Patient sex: F
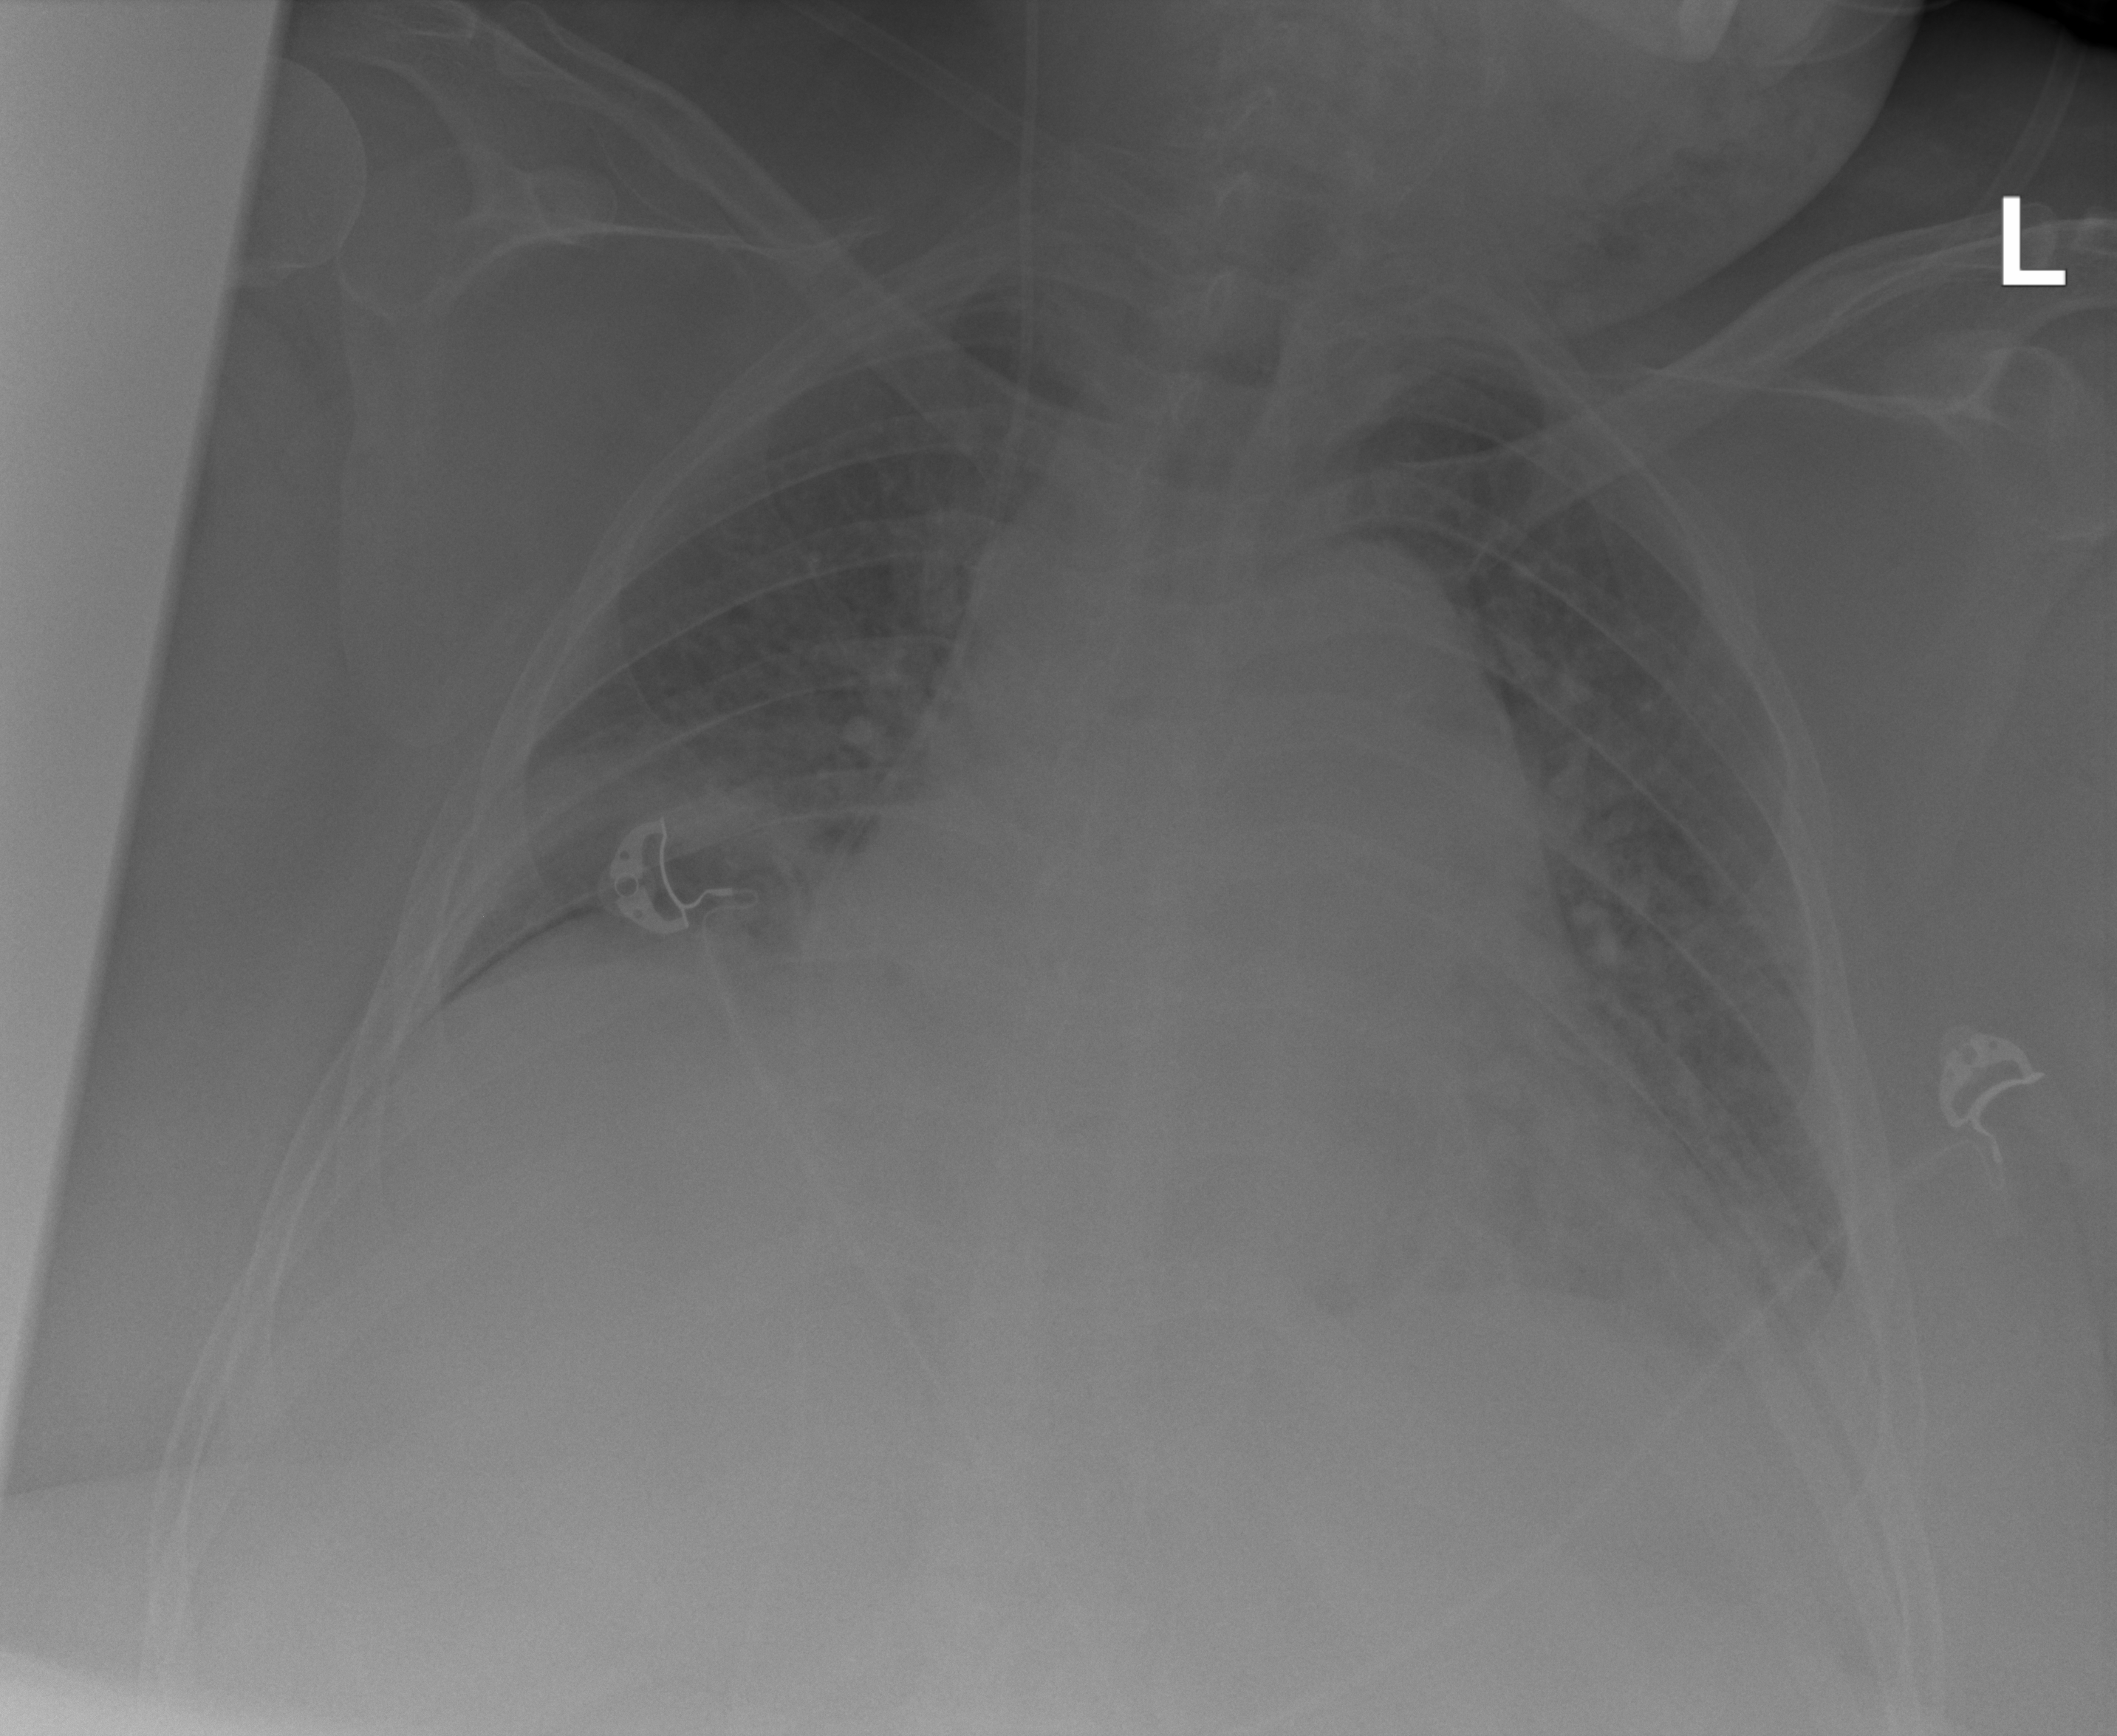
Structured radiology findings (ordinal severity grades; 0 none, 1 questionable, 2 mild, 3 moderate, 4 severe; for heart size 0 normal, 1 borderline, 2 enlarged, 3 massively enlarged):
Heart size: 2
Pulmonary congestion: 2
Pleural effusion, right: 1
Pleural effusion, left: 2
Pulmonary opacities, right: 1
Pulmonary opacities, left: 2
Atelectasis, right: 2
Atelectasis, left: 2